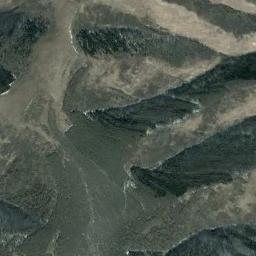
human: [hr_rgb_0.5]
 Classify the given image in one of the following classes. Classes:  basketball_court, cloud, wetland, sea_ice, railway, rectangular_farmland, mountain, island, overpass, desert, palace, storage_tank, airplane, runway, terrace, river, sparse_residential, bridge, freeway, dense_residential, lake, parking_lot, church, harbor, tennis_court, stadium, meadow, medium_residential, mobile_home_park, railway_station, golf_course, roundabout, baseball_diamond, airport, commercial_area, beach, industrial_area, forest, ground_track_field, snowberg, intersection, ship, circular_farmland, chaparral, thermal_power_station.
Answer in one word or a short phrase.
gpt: mountain